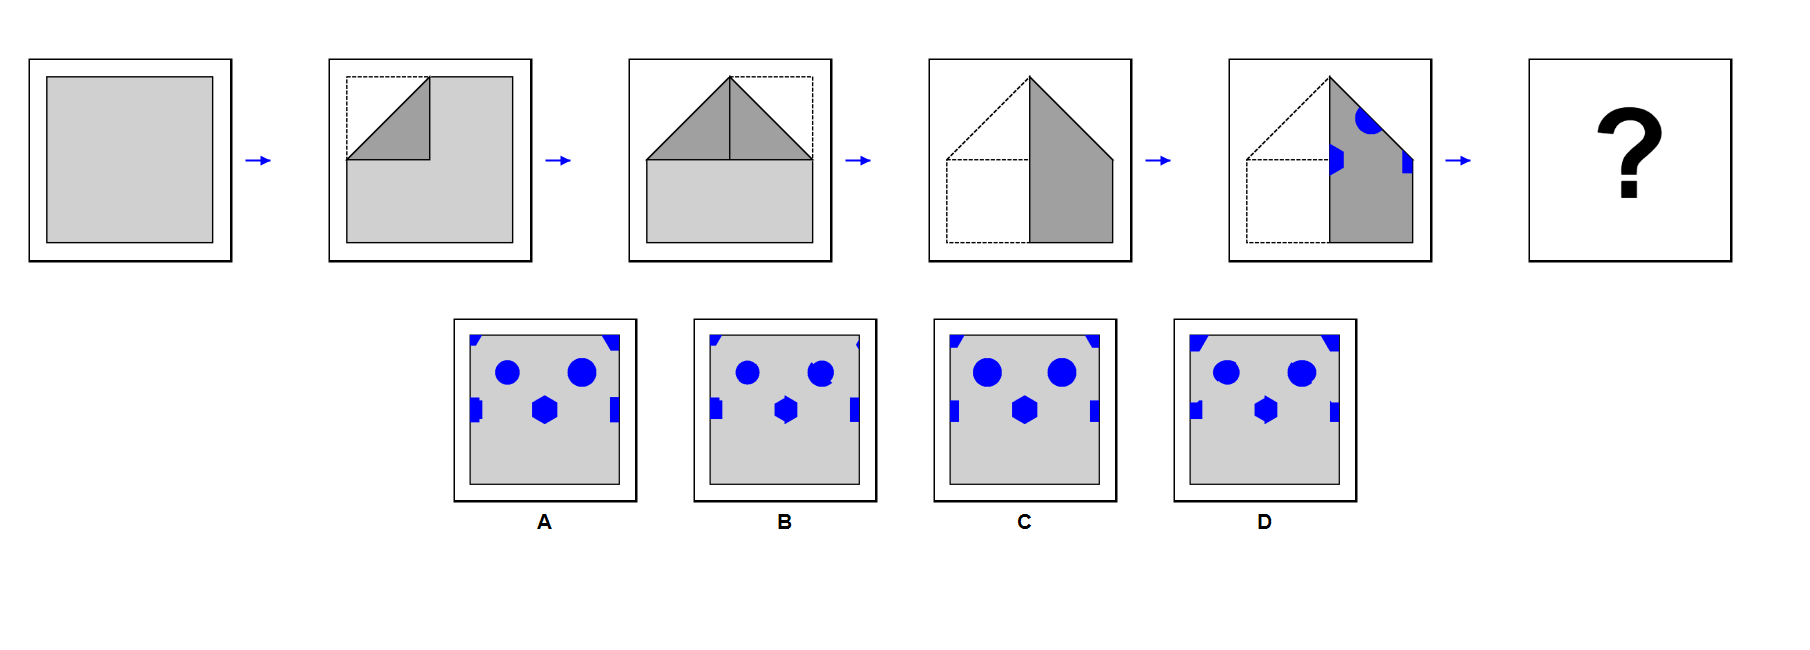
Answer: C